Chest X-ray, PA view. Patient: 42 years old, sex F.
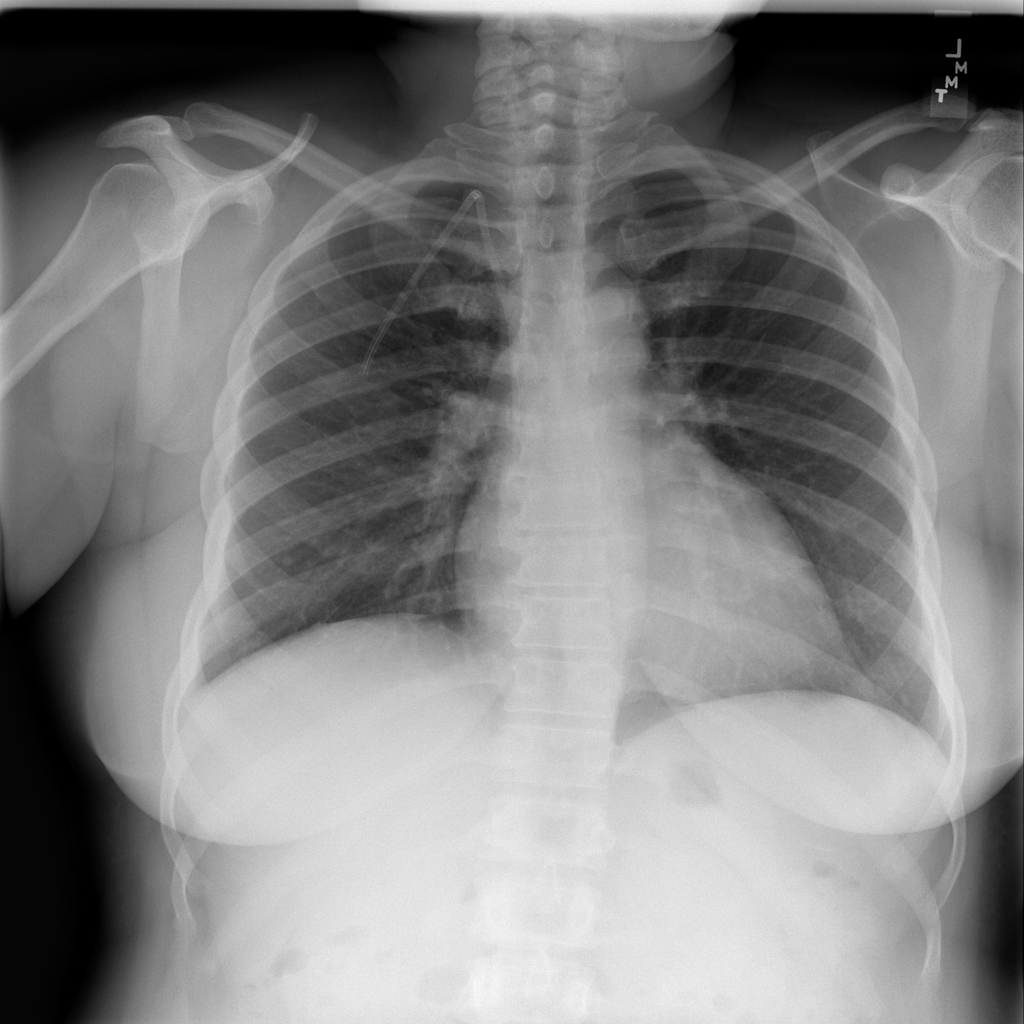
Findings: No Finding